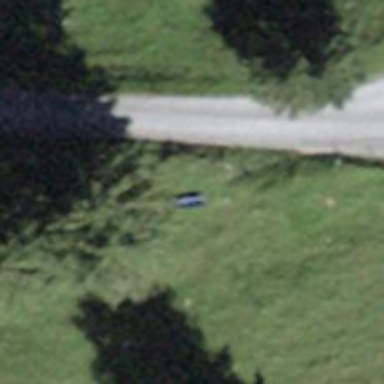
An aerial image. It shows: Red bench.